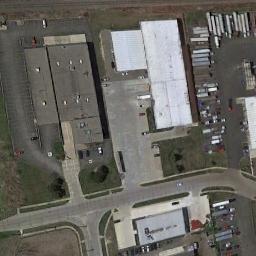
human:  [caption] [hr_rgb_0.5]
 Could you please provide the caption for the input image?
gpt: There are many houses of different shapes and sizes in the industrial zone .

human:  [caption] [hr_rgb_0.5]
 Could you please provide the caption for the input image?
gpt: The industrial area has lots of industrial equipment, Some workshops and a parking lot and a road goes through the industrial area .

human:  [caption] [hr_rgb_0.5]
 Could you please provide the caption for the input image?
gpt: There is a road between the industrial areas .

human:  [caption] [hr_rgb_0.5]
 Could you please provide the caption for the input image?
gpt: In an industrial area, There are neatly planned factories and roads, Green belts, And parking lots for cars and trucks .

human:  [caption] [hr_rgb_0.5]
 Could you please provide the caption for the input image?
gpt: There many containers beside a white buildings on the industrial area .